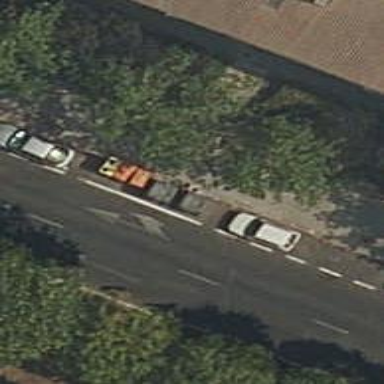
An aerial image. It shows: Footway surfaced with paving stones.